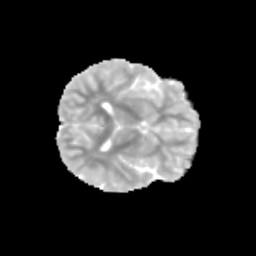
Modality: MD
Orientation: axial
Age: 9
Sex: female
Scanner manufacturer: siemens
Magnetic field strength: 3 T
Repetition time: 3.8 s
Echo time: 0.07 s